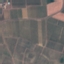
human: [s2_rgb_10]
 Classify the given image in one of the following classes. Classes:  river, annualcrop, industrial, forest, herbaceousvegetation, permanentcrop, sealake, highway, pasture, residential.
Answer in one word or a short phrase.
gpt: PermanentCrop